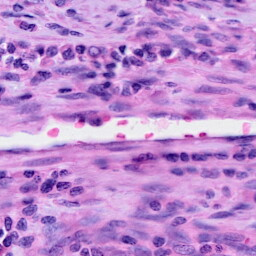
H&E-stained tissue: Cervix